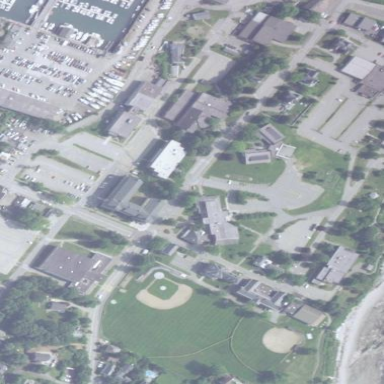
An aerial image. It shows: College campus.